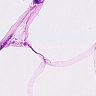
Metastatic tissue present: no